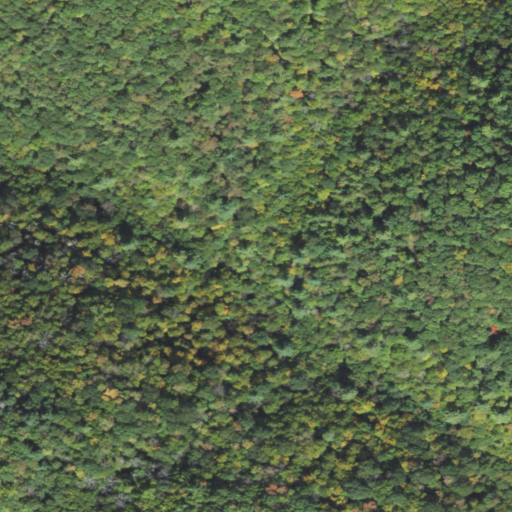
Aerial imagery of valley in Pennsylvania named Number Four Hollow containing deciduous forest, mixed forest, and open development